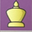
Piece: wK